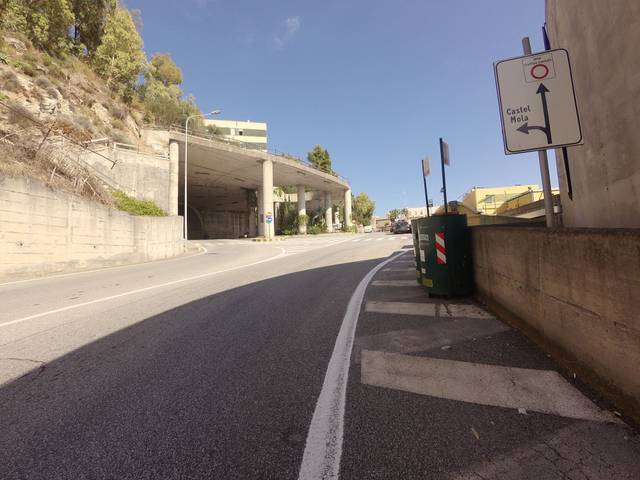
Region: Italy
Coordinates: 37.851, 15.279